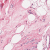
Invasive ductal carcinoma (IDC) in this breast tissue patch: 0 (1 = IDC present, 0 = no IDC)